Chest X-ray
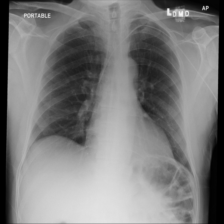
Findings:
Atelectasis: negative
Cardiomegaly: negative
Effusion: negative
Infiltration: negative
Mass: negative
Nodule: negative
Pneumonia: negative
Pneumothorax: negative
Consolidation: negative
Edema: negative
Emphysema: negative
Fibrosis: negative
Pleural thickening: negative
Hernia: negative